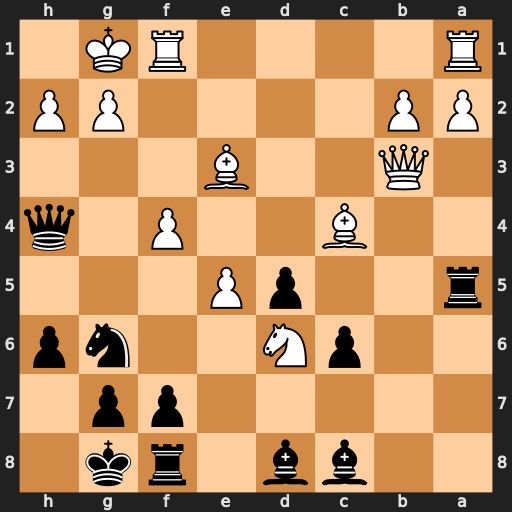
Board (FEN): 2bb1rk1/5pp1/2pN2np/r2pP3/2B2P1q/1Q2B3/PP4PP/R4RK1
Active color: b
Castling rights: -
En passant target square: -
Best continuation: dxc4